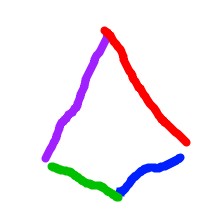
Shape: kite